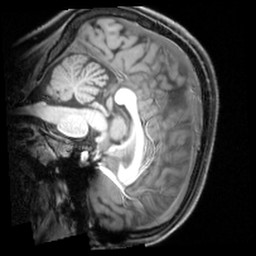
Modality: T1w
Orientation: sagittal
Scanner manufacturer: siemens
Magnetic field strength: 3 T
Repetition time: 1.9 s
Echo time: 0.00397 s